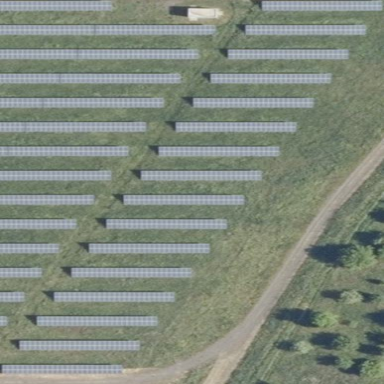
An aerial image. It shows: Solar photovoltaic panel generator.